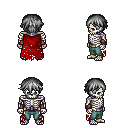
a pixel art fantasy rpg character, male body template, skeleton, red tattered cape, teal pants, gray short bangs hairstyle, leather bracers, four views (front, back, left, right), 2x2 character sprite sheet, small pixel art, hard edges, no anti-aliasing